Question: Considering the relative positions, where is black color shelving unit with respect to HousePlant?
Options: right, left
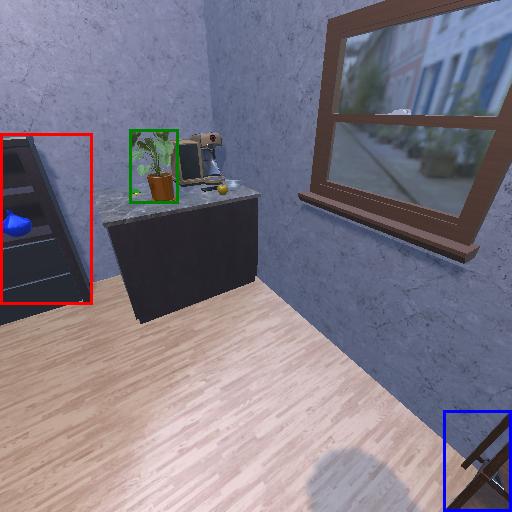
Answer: right